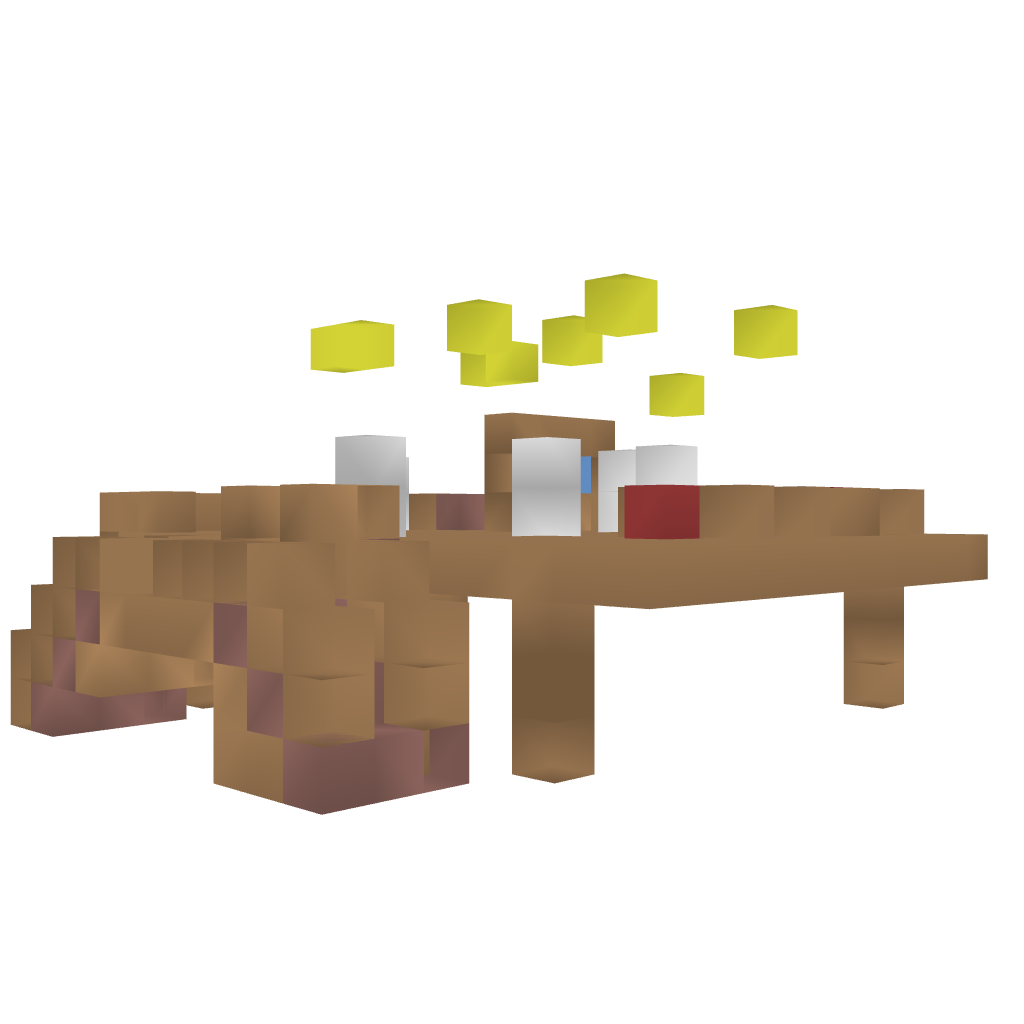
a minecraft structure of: shore house 1 bad low quality